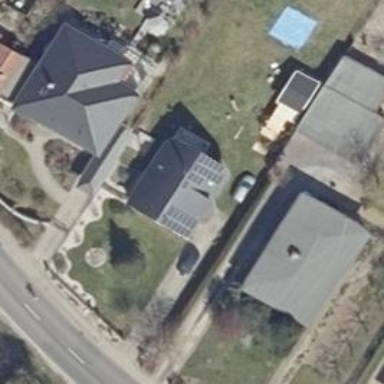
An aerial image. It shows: Detached building with gabled roof.